Current action and preconditions to check: trajectory_clear

Your task: For each precondition in the list above, predict whether it will hold at this action.

Consider the current scene as observed from the mobile robot's camera, and analyze the predicted future states of all dynamic agents (e.g., people, animals, vehicles, or any moving entities) within the NEXT SECOND.

IMPORTANT: Only answer "very likely" if you are absolutely certain—based on strong, clear evidence—that a dynamic agent will violate the precondition in the predicted future state. Do NOT answer "very likely" for unlikely, ambiguous, or low-probability risks.

Ask yourself for each precondition: Is there a high probability, with clear and convincing evidence, that the predicted future states of any dynamic agent will interfere with the predicted future state of the currently executing action within the NEXT SECOND, causing that precondition to fail?

Assess the risk level based on these predictions. Use "likely" or "very likely" if motions create a clear risk of interference.

Use "neutral" or "improbable" if agents are nearby but their predicted paths are clearly diverging or non-conflicting.

Failure Risk Categories: "very improbable", "improbable", "neutral", "likely", "very likely"

Answer Format: Output ONLY the probability_of_failure value from these categories: "very improbable", "improbable", "neutral", "likely", "very likely"

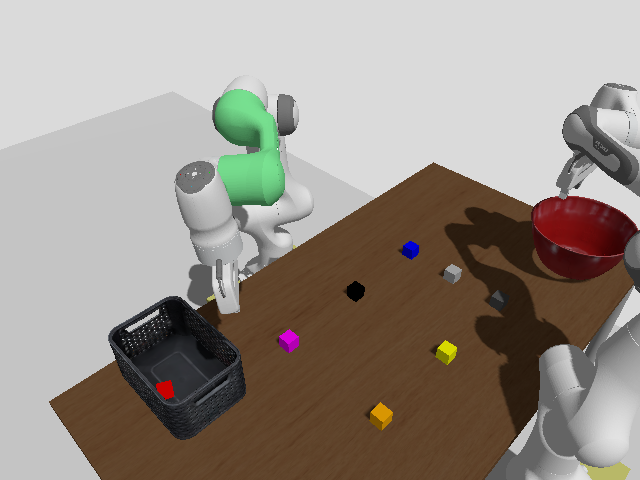

Answer: very improbable